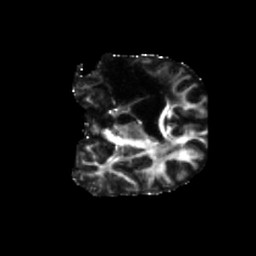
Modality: FA
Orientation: coronal
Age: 41
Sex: male
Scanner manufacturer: siemens
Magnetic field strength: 3 T
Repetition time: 5.47 s
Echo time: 0.0854 s